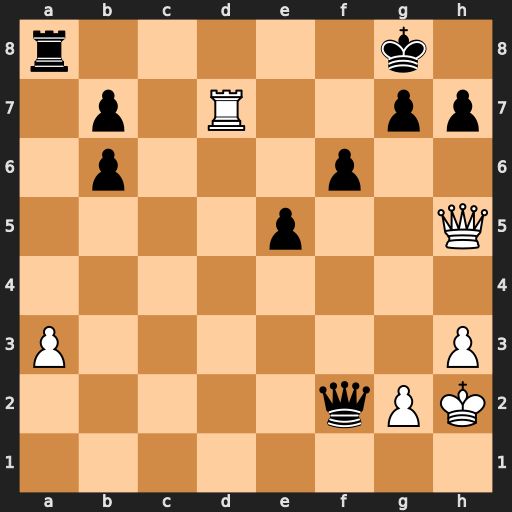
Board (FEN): r5k1/1p1R2pp/1p3p2/4p2Q/8/P6P/5qPK/8
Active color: w
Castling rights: -
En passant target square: -
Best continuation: Qf7+ Kh8 Qxg7#